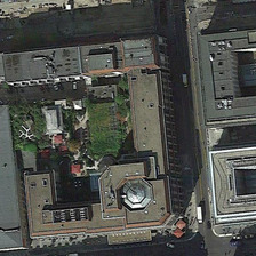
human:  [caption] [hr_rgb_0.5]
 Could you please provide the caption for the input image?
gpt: There are many houses on the ground.

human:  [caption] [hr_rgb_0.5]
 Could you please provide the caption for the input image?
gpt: the house is green tree .

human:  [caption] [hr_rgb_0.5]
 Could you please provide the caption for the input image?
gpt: Lots of houses on the ground.

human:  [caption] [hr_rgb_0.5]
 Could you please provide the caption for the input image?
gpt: on the ground with lots of houses.

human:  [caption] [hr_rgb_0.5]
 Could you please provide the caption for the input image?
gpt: On the floor with a bunch of houses.